Question: How can I create this kind of edittext with button on android.

I've done relative layout but it just won't look very presentable.
Thanks ahead.
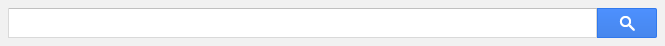
Answer: Use android:drawableRight property of EditText.Code as
'''
<EditText
android:id="@+id/edit_text"
android:layout_width="wrap_content"
android:layout_height="wrap_content"
android:hint="@string/enter_the_value"
android:drawableRight="@drawable/ic_launcher" />
'''